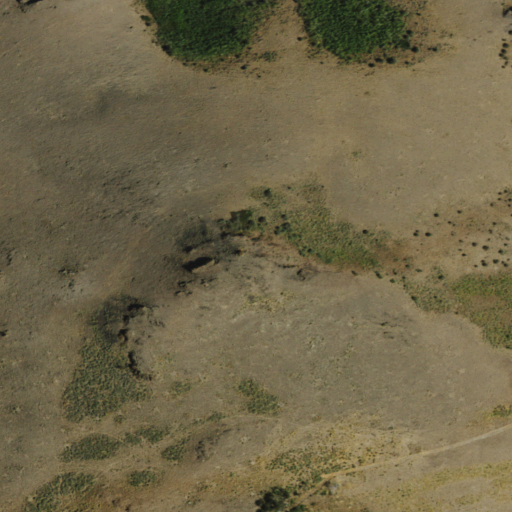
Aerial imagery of mountain in Nevada named Odell Mountain containing shrub and grassland